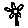
Label: flower